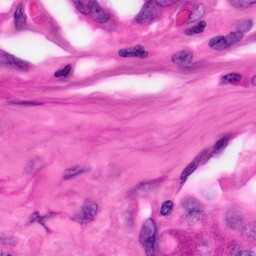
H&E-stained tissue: Pancreatic